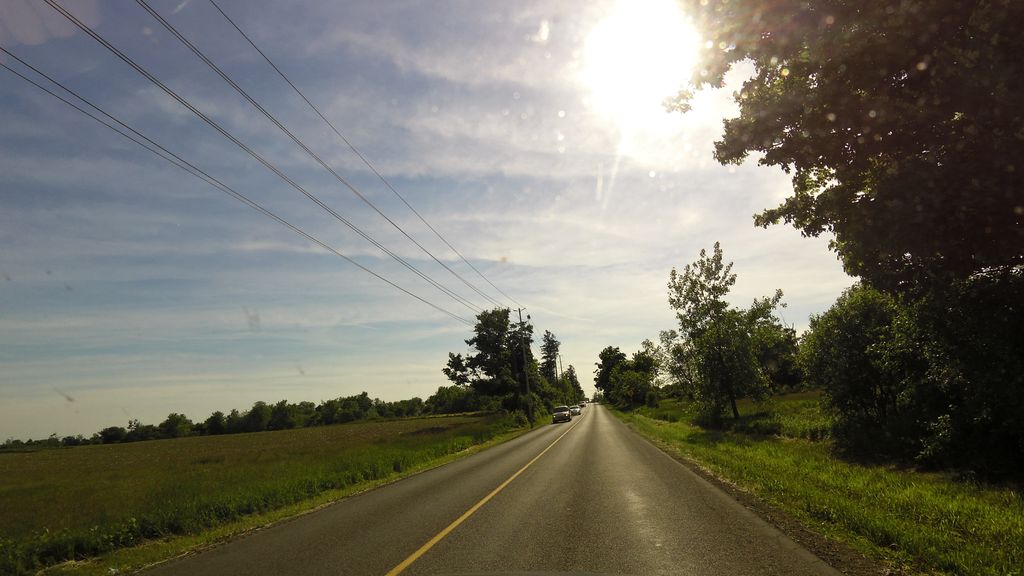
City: hamilton